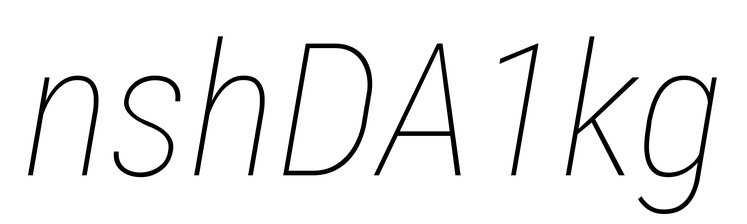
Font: Roboto-Italic_Condensed_Thin_Italic